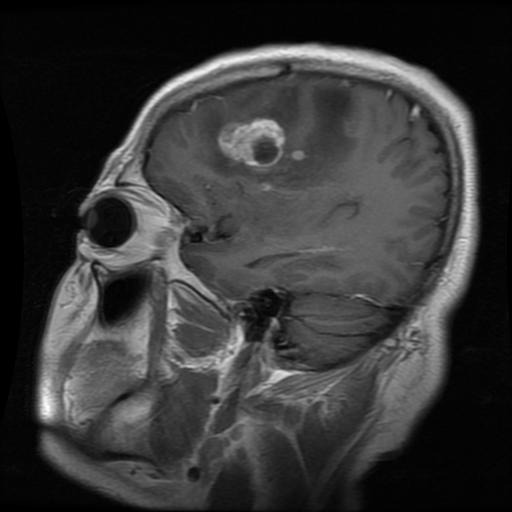
Label: glioma